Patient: sex F, age 65
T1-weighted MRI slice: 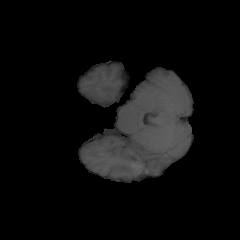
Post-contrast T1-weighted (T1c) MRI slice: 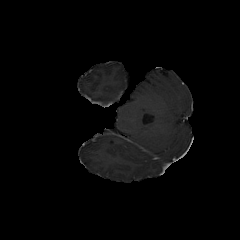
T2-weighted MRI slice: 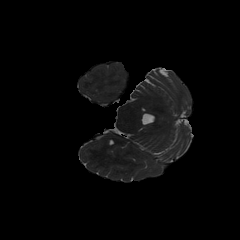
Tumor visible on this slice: no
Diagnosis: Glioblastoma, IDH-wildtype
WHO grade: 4